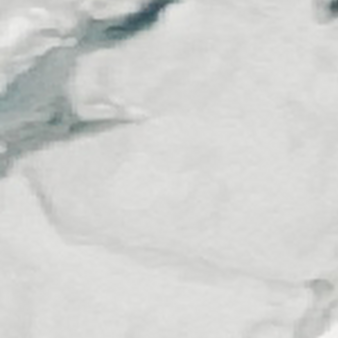
Label: other